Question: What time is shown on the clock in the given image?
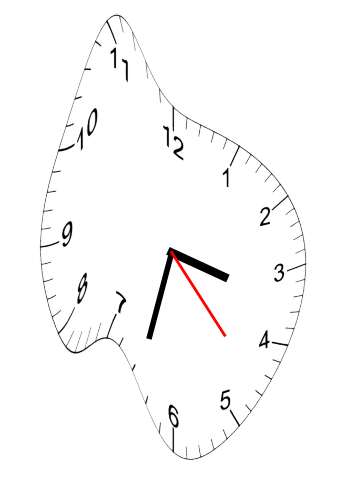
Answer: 03:32:23